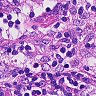
Metastatic tissue present: no